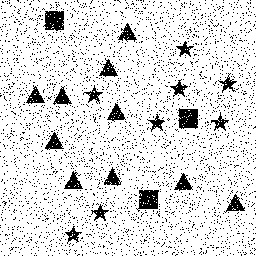
Squares: 3
Triangles: 10
Stars: 8
Total shapes: 21